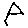
Label: house